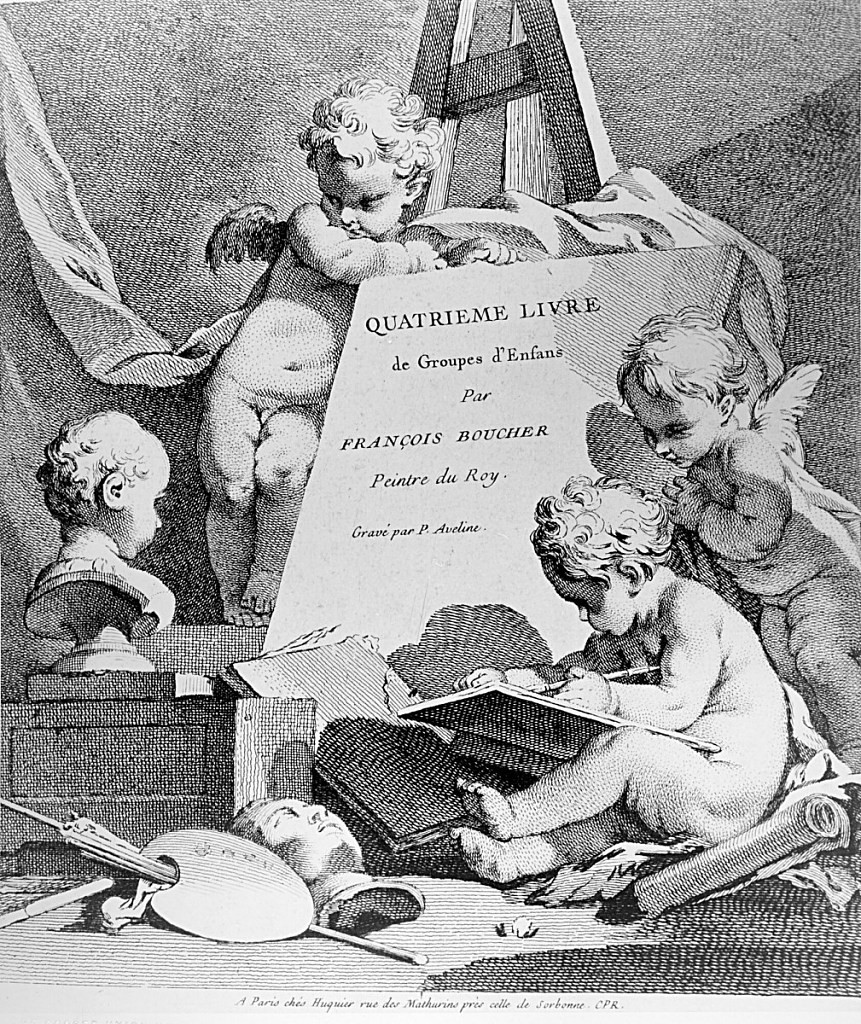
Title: Title Page
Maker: François Boucher, French, 1703–1770
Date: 1749–61
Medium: Etching on laid paper
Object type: Print
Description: Title page for a series of designs of putti by F. Boucher. The title is lettered in the center on a canvas, leaning against an easel surrounded by three winged putti and attributes related to the arts. One putto stands leaning against the canvas, while another sits in front drawing on a board, with the third looking over his shoulder. A portrait bust is placed across from the drawing putto with another bust, a palette, and paint brushes at their feet. A large piece of fabric or curtain is strewn across the easel. The address is lettered below.